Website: home-depot
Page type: delivery-shipping
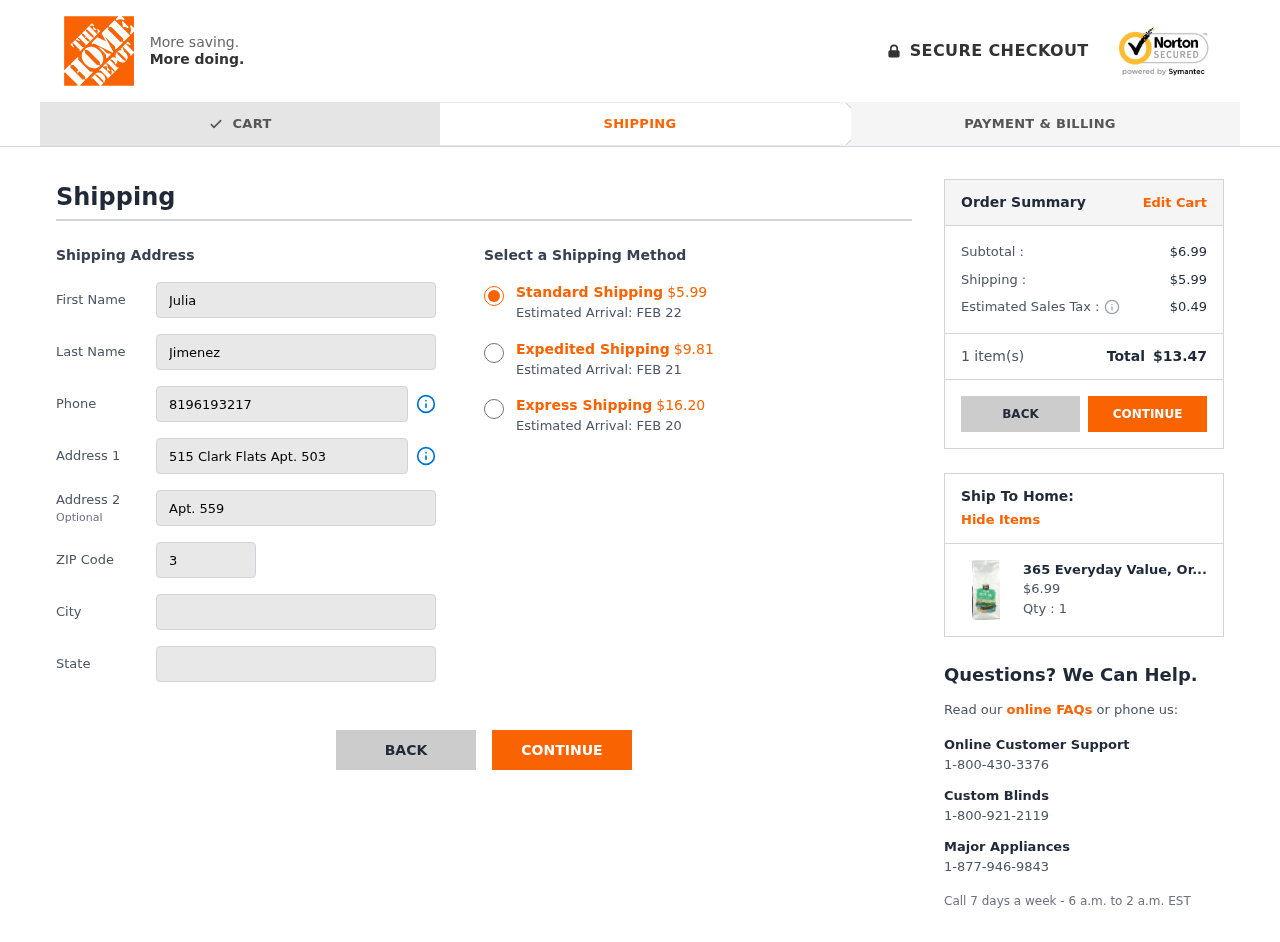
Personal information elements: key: PII_CITY
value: North Adam
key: PII_FIRSTNAME
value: Julia
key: PII_LASTNAME
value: Jimenez
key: PII_PHONE
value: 8196193217
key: PII_POSTCODE
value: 35921
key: PII_STATE
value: Oklahoma
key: PII_STREET
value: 515 Clark Flats Apt. 503
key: PII_STREET2
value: Apt. 559
Product elements: key: PRODUCT1_NAME
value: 365 Everyday Value, Organic Pacific Rim Coffee, 10 oz
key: PRODUCT1_PRICE
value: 6.99
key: PRODUCT1_QUANTITY
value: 1
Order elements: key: ORDER_SHIPPING_COST_STANDARD
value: $5.99
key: ORDER_DELIVERY_DATE
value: FEB 22
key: ORDER_SHIPPING_COST_EXPEDITED
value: $9.81
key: ORDER_DELIVERY_DATE_EXPEDITED
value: FEB 21
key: ORDER_SHIPPING_COST_EXPRESS
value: $16.20
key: ORDER_DELIVERY_DATE_EXPRESS
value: FEB 20
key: ORDER_SUBTOTAL
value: $6.99
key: ORDER_SHIPPING_COST
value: $5.99
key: ORDER_TAX
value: $0.49
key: ORDER_NUM_ITEMS
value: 1
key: ORDER_TOTAL
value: $13.47